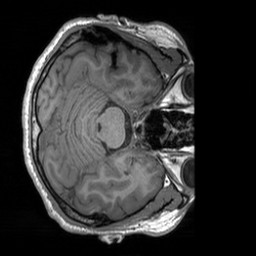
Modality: T1w
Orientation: axial
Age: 29
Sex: male
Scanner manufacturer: siemens
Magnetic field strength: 3 T
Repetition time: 1.9 s
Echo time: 0.00252 s